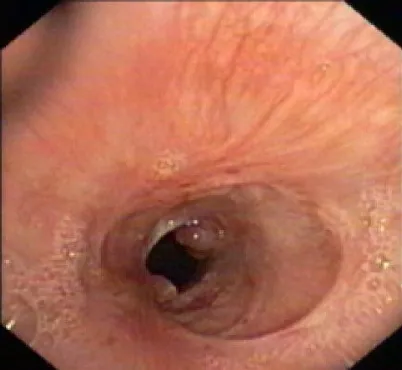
The appearance of the stenotic area after 4 months: Noted the granulation tissue was still present but not enlarging and a flexible bronchoscope could still be passed through easily.
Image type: endoscopy (airway_endoscopy)